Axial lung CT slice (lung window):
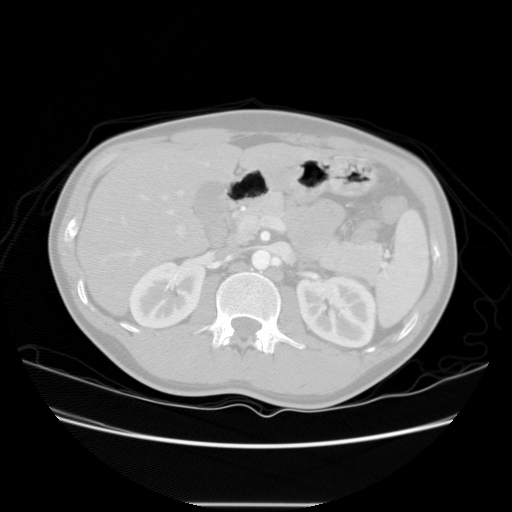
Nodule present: no